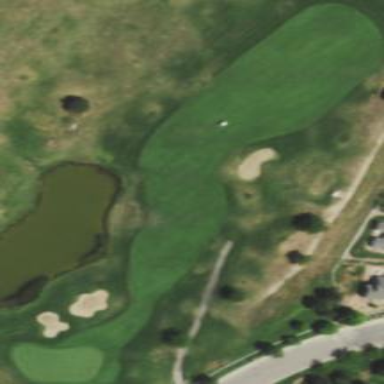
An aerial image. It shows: Golf fairway in the image.